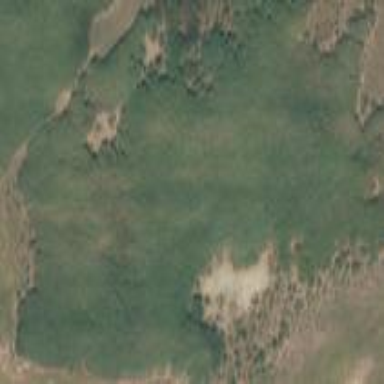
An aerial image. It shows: Marshy wetland area.